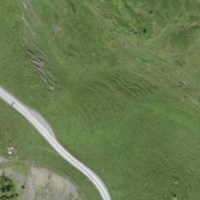
EUNIS habitat code: 23
Species observed at this site:
Arnica montana
Campanula thyrsoides